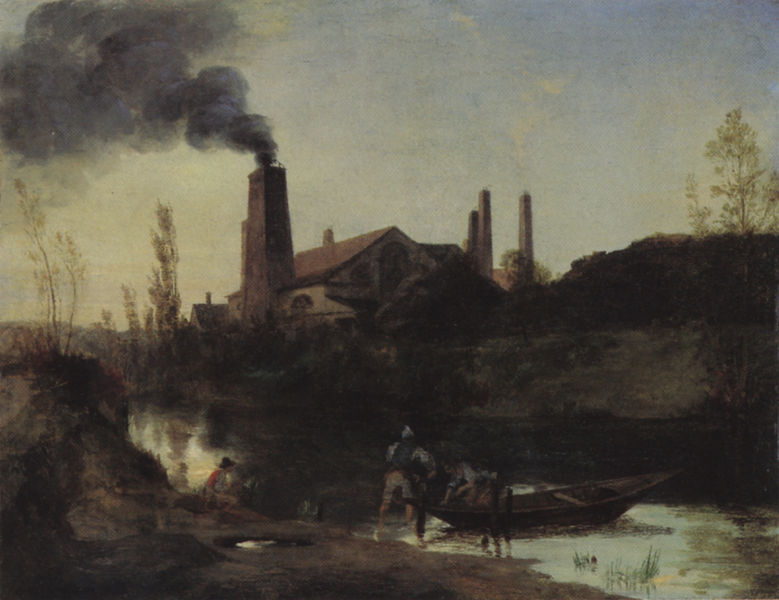
Titel: Walzwerk Neustadt-Eberswalde
Künstler: Karl Blechen
Standort: Berlin
Institution: Alte Nationalgalerie
Schlagwörter: baum, blau, dunkel, himmel, laub, mann, wasser, wolken, aquarell, bäume, fluss, grün, impressionismus, landschaft, menschen, ocker, see, sitzen, ufer, äste, abend, braun, fenster, grau, hell, hut, licht, männer, schwarz, anlage, dach, haus, rot, wolke, beige, alt, bach, birke, birken, gräser, hügel, schilf, spiegelung, strauch, gewässer, qualm, rauch, realismus, pflanzen, boot, boote, kahn, kamin, schornstein, turm, pfütze, düster, fischer, schiffer, hang, dächer, schornsteine, herbst, fabrik, schlot, damm, industrie, auquarell, böschung, turner, duktus, holzboot, junge, schlote, türme, ruß, karg, industrialisierung, dreck, rauchwolke, ziegelei, raun, überfahrt, floß, dunkeld, walzwerk, industie, fabrikschlot, fsicher, üsterb, glanzeffekt